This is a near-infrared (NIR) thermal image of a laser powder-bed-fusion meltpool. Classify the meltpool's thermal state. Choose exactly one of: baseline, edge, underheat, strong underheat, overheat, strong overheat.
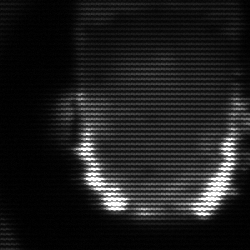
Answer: baseline